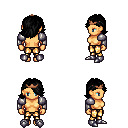
a pixel art fantasy rpg character, female body template, human, tanned skin, steel arm armor, gold greaves, black swoop hairstyle, bronze tiara, metal boots, four views (front, back, left, right), 2x2 character sprite sheet, small pixel art, hard edges, no anti-aliasing